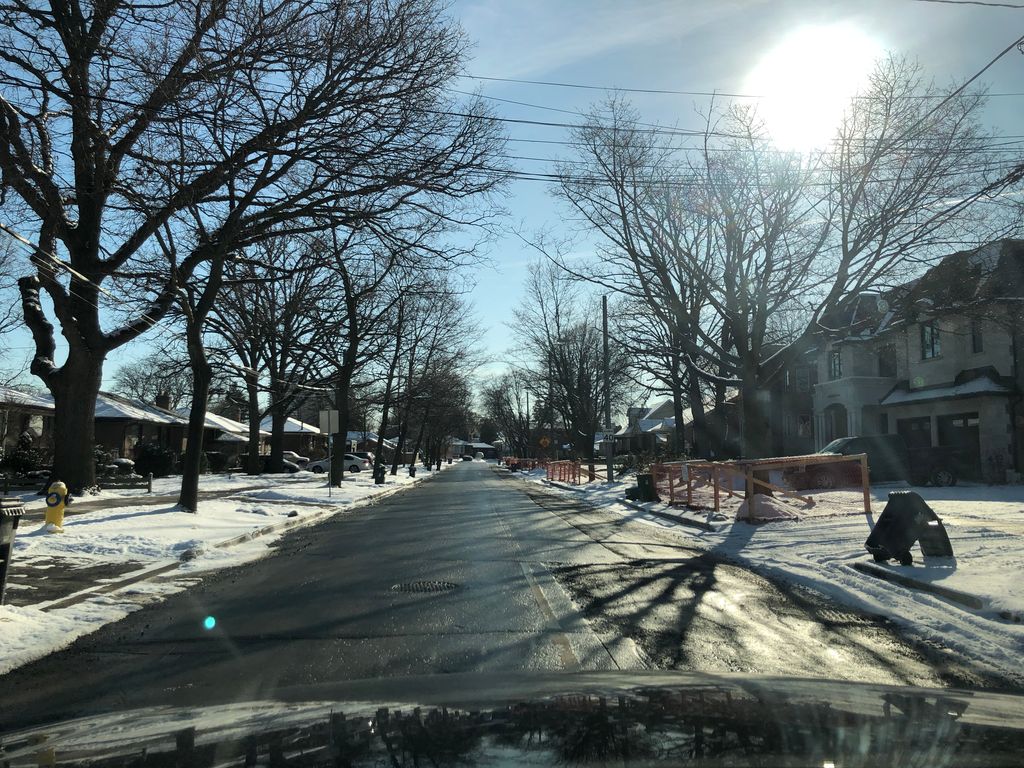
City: toronto